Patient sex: F
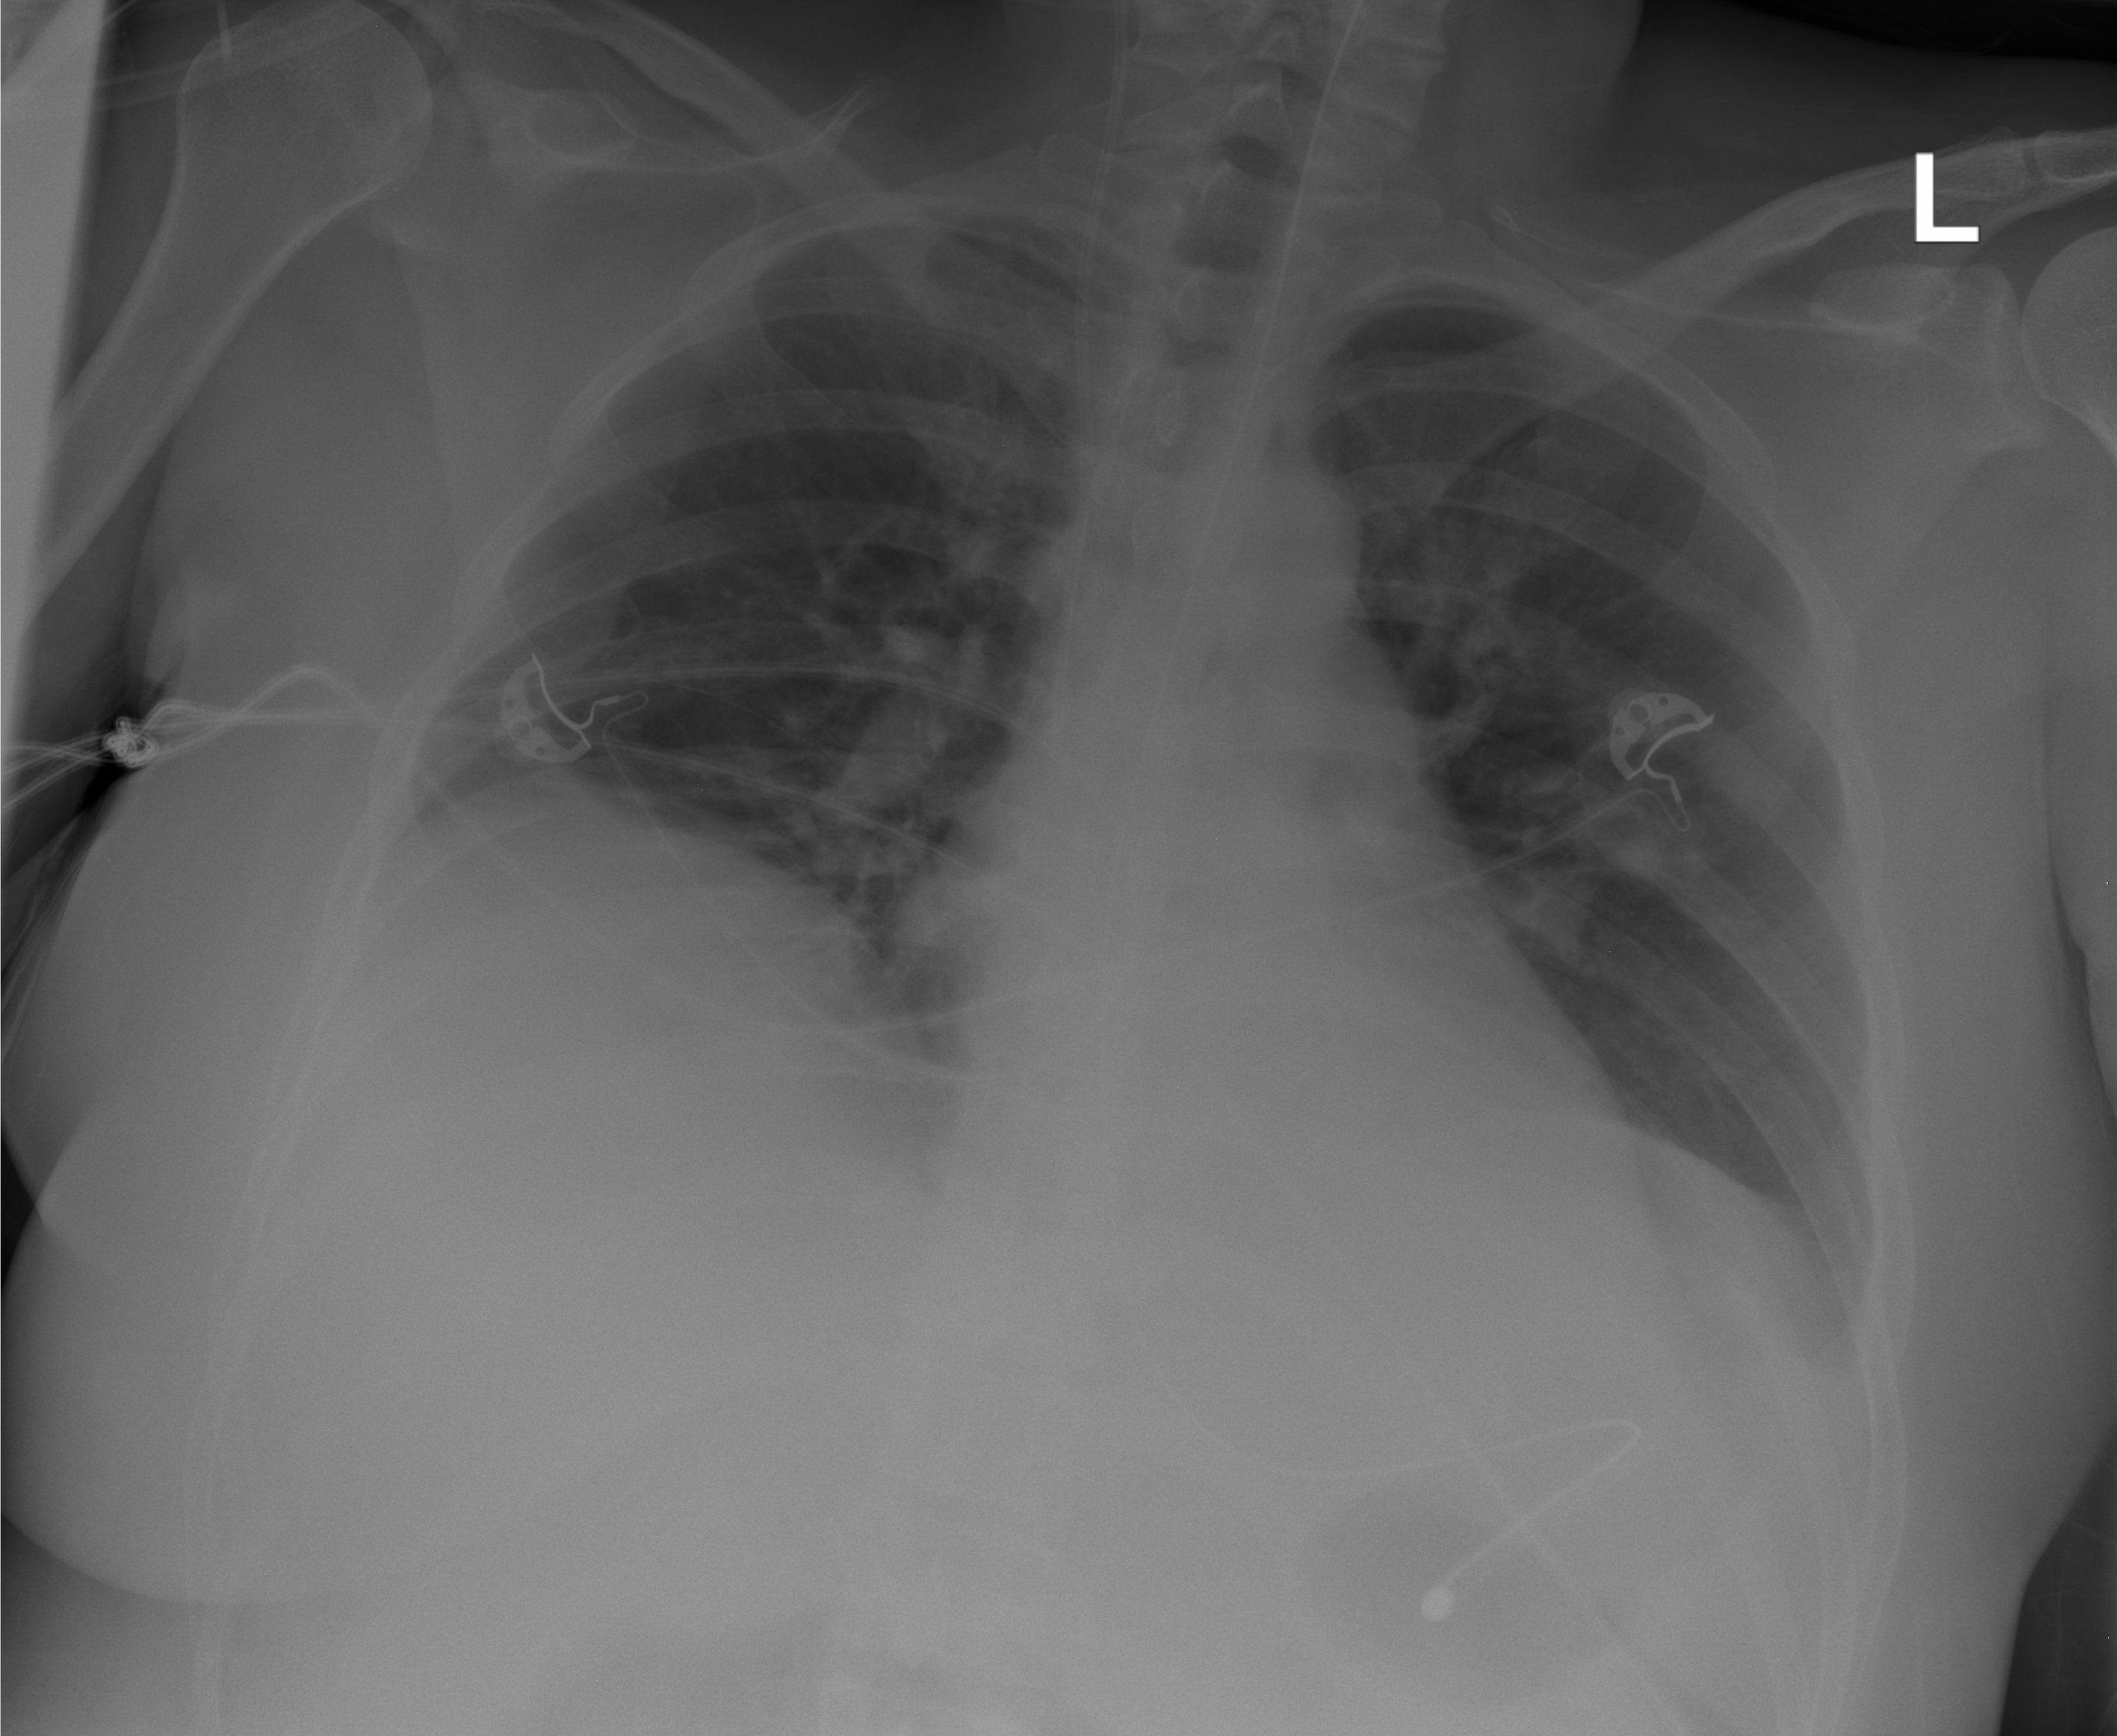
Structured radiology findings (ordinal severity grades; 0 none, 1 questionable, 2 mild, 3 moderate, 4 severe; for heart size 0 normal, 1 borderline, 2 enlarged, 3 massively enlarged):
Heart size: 0
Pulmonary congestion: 0
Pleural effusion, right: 0
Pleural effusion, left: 2
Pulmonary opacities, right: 0
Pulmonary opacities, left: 2
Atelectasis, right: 0
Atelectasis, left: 0